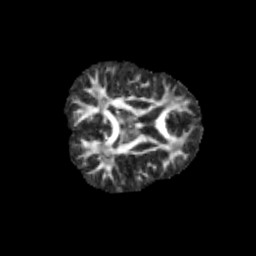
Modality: FA
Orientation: axial
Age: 10
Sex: female
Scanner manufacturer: siemens
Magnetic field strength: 3 T
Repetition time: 3.8 s
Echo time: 0.07 s